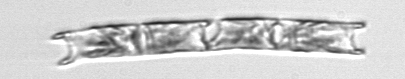
Label: Eucampia